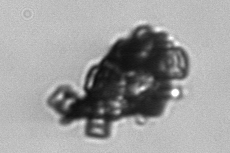
Label: Delphineis